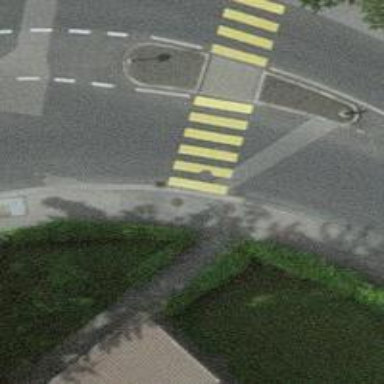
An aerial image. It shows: Kerb barrier.